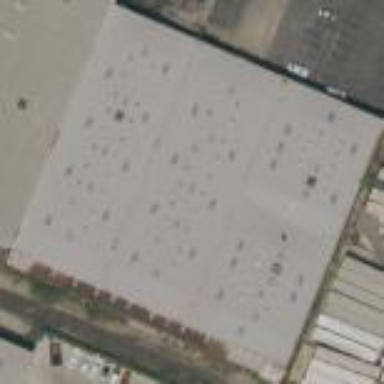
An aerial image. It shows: Warehouse building.